Question: I am currently using MVC4 in VS 2012 with MySql to built a website. I have issue when I try to display my data and get this error :
'''
The model item passed into the dictionary is of type 'System.Collections.Generic.List'1[System.String]', but this dictionary requires a model item of type 'System.Collections.Generic.IEnumerable'1[MyMvc4SalesStatistics.Models.users_internal_group_membership]'.
'''
Screenshot:
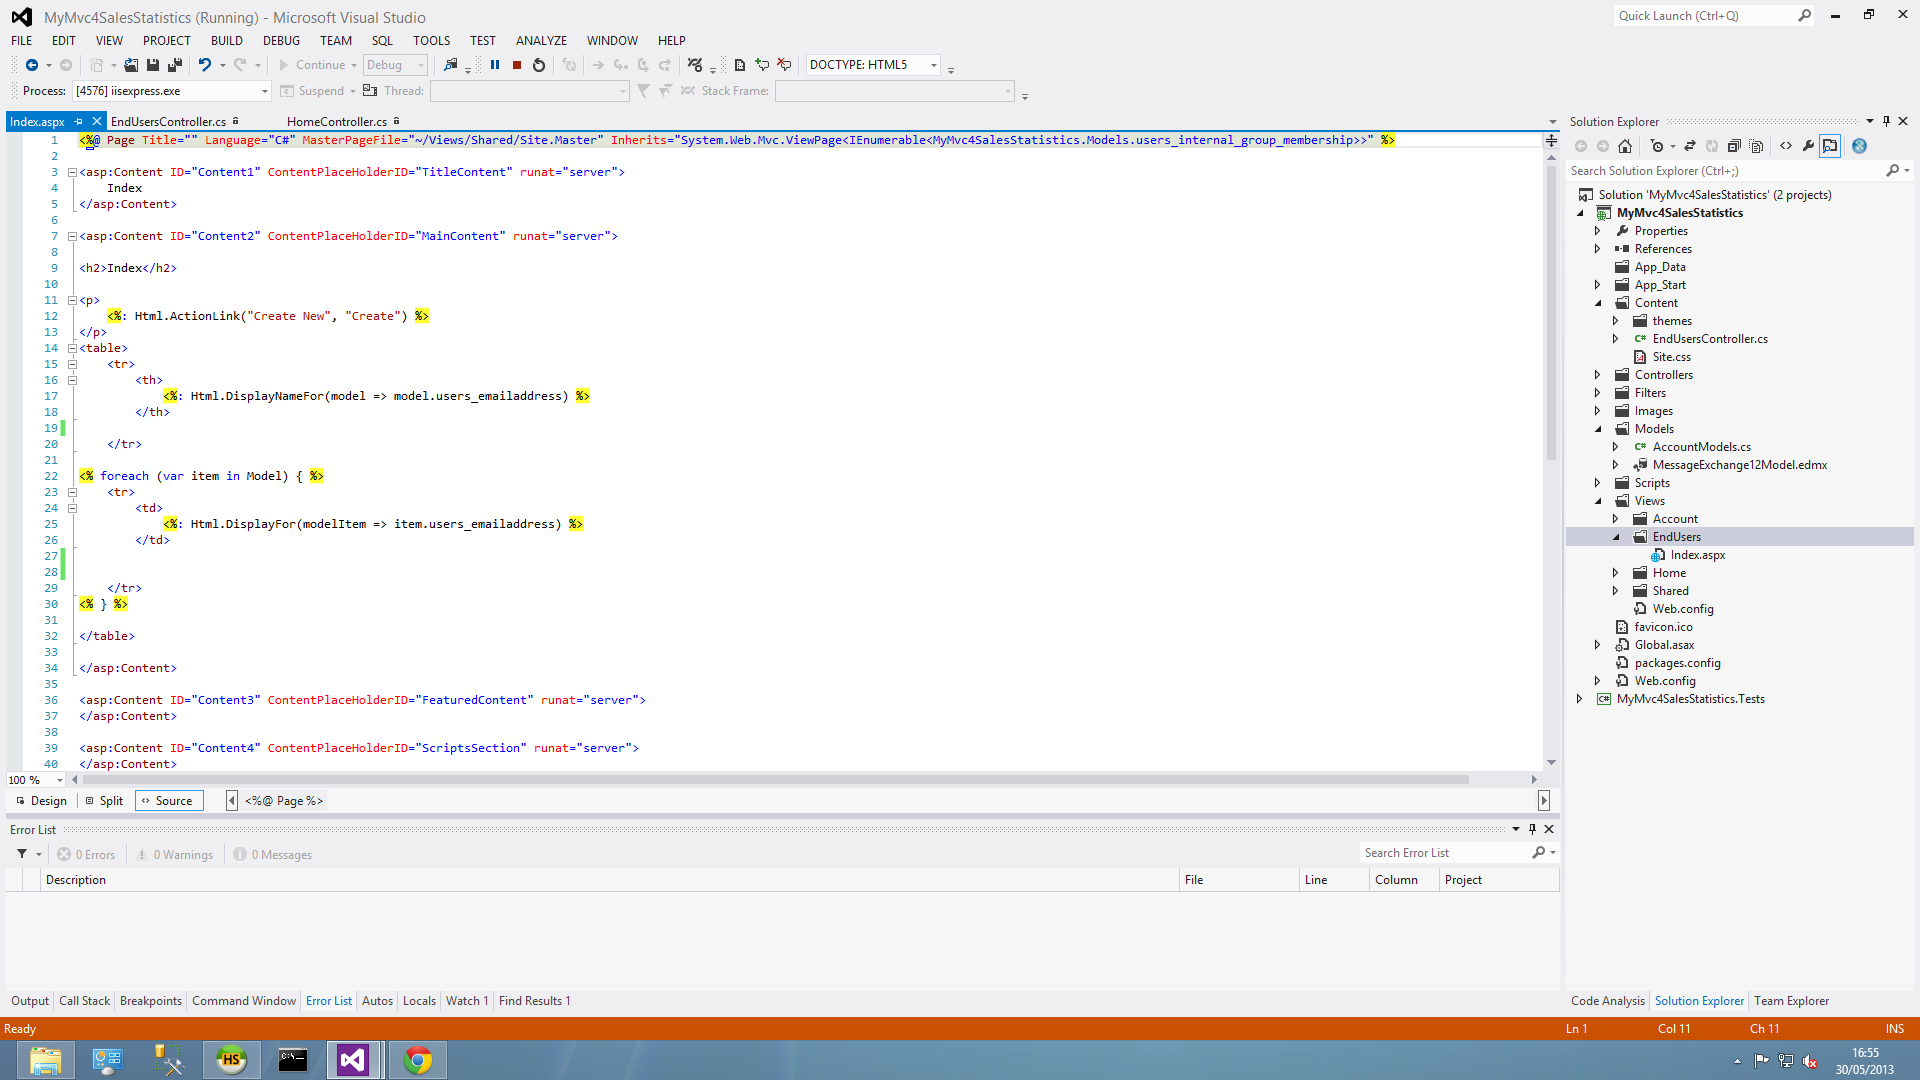
Answer: its because in your view type is 'System.Web.Mvc.View<IEnumerable<User-Internal-Group-MemberShip>>' but you return some other data in your controller
'return View(UserInternalGroupMemberShip.);'//Must return the your model object for view ,
But I am not sure .
Please see this <URL>
and see <URL>